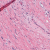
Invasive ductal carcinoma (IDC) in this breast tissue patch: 0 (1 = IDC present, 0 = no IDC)